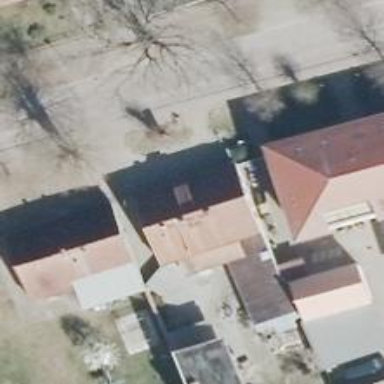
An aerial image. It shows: Bakery.